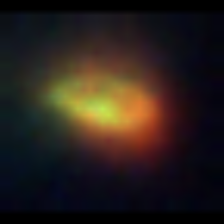
Taxon: NanoPlankton
Group: Other